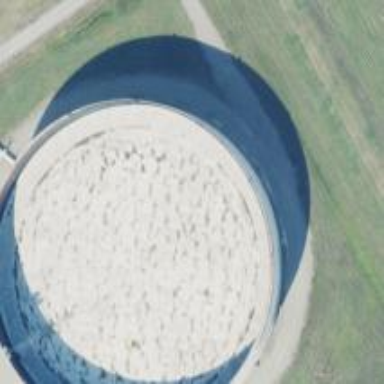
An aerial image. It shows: Storage tank created as man-made structure.